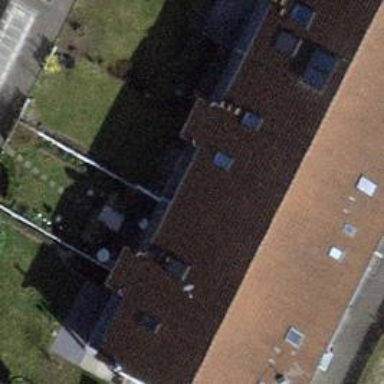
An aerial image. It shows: Terrace building.